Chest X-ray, AP view. Patient: 71 years old, sex F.
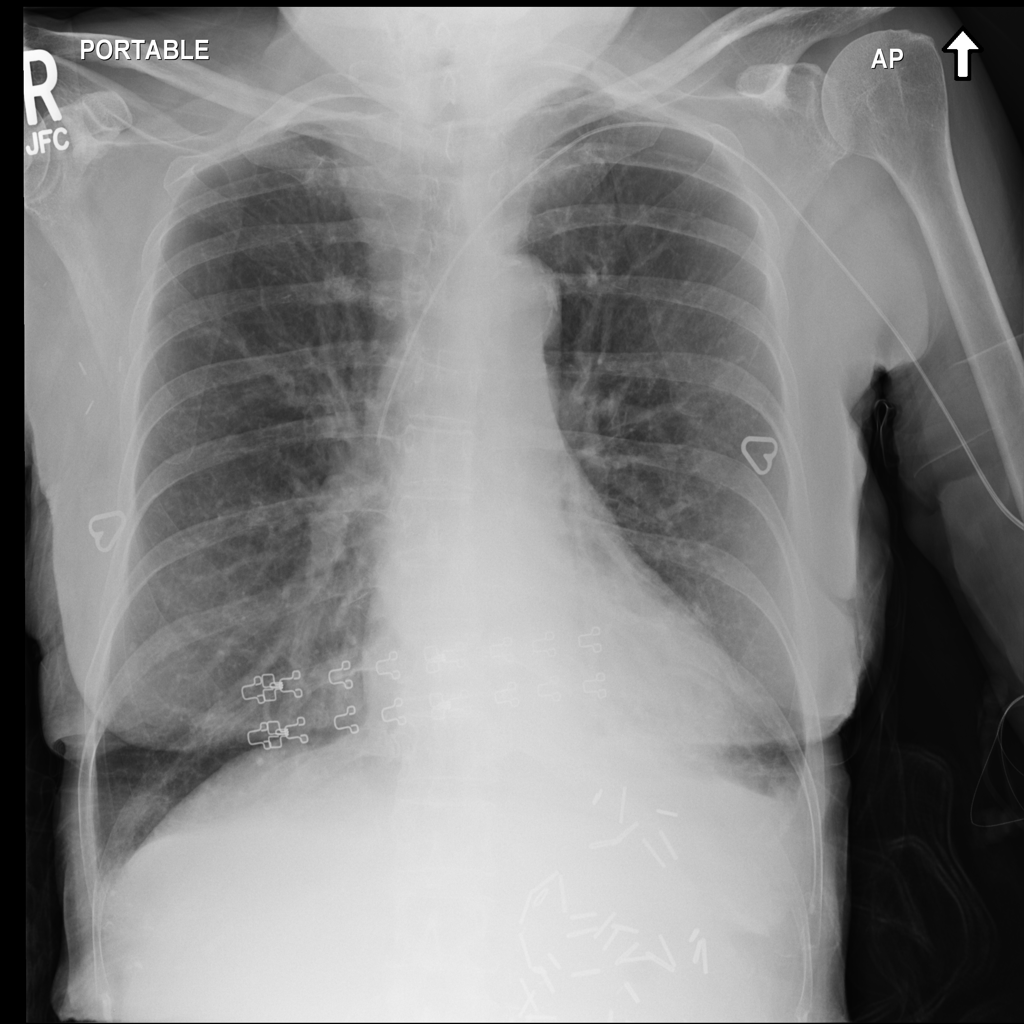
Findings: No Finding